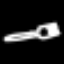
Label: fork